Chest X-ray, PA view. Patient: 50 years old, sex F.
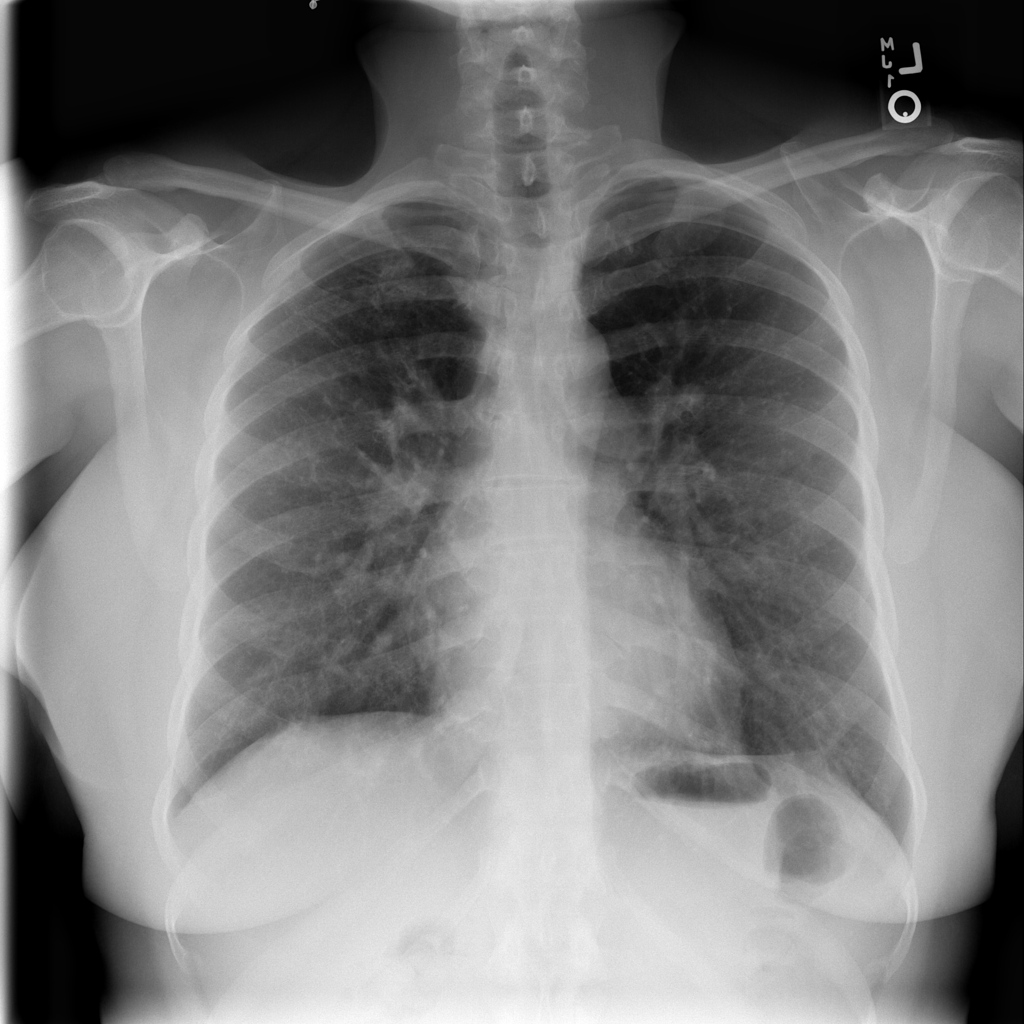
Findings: No Finding